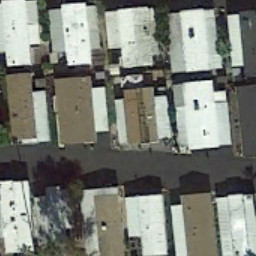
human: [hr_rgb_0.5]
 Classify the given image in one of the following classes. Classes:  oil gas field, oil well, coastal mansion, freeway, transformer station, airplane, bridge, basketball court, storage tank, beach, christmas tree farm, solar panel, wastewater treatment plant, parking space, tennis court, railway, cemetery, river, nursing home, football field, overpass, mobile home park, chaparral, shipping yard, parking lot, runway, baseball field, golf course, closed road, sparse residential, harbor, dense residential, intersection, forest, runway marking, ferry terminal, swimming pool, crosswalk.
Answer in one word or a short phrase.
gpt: mobile home park